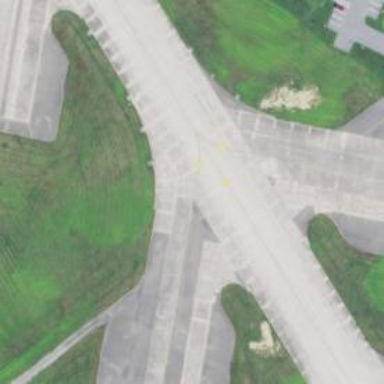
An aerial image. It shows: View of taxiway at the airport.